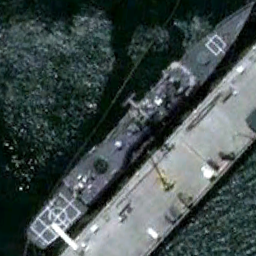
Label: cruiser